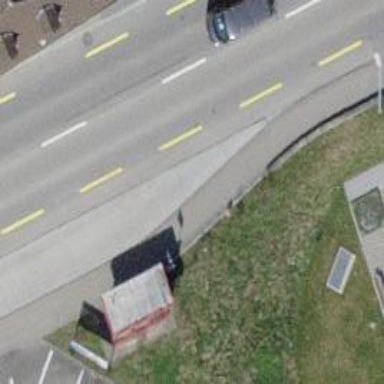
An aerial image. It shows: Platform with shelter for public transport.